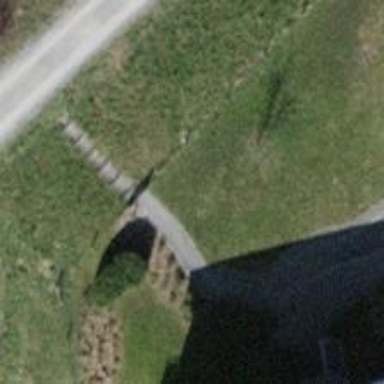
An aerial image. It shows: Gate.